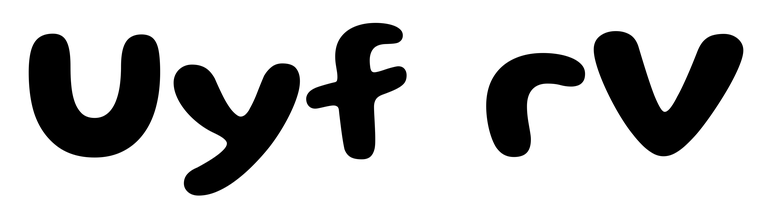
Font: Gluten_SemiBold